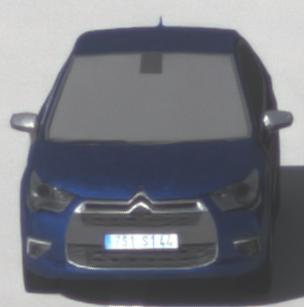
Make: Citroen
Model: DS 4 VTi 120
Detailed model: DS 4
Model produced from: 2011/05
Model produced until: 2015/01
Doors: 5
Color: blue
Road condition: dry road
Daytime: morning or afternoon
Contrast: low contrast